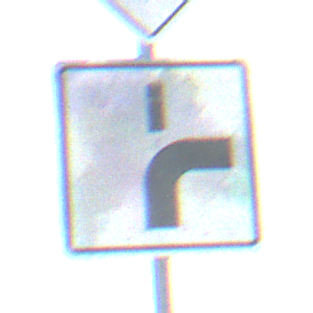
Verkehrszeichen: VerlaufVorfahrtsstrasse8
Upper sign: Vorfahrtsstrasse
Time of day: MorningAfternoon
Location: Outdoor (Suburban)
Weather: PartlyCloudy
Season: NotSpecified
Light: Natural